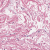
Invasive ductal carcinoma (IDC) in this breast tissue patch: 0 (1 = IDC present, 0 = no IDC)